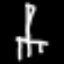
Label: fork